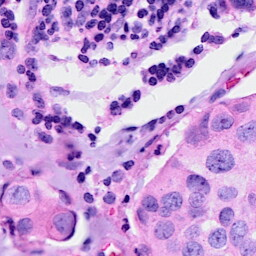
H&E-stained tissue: Breast